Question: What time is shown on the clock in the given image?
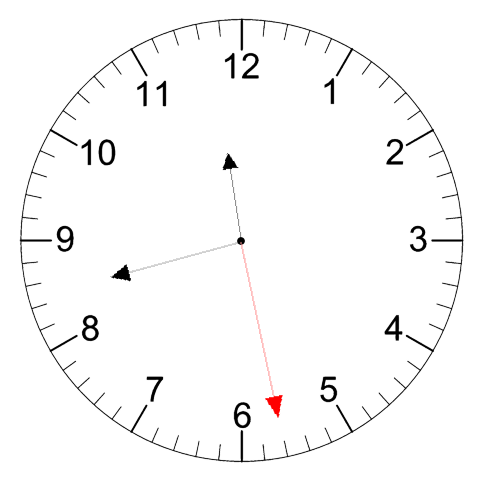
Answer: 11:42:28